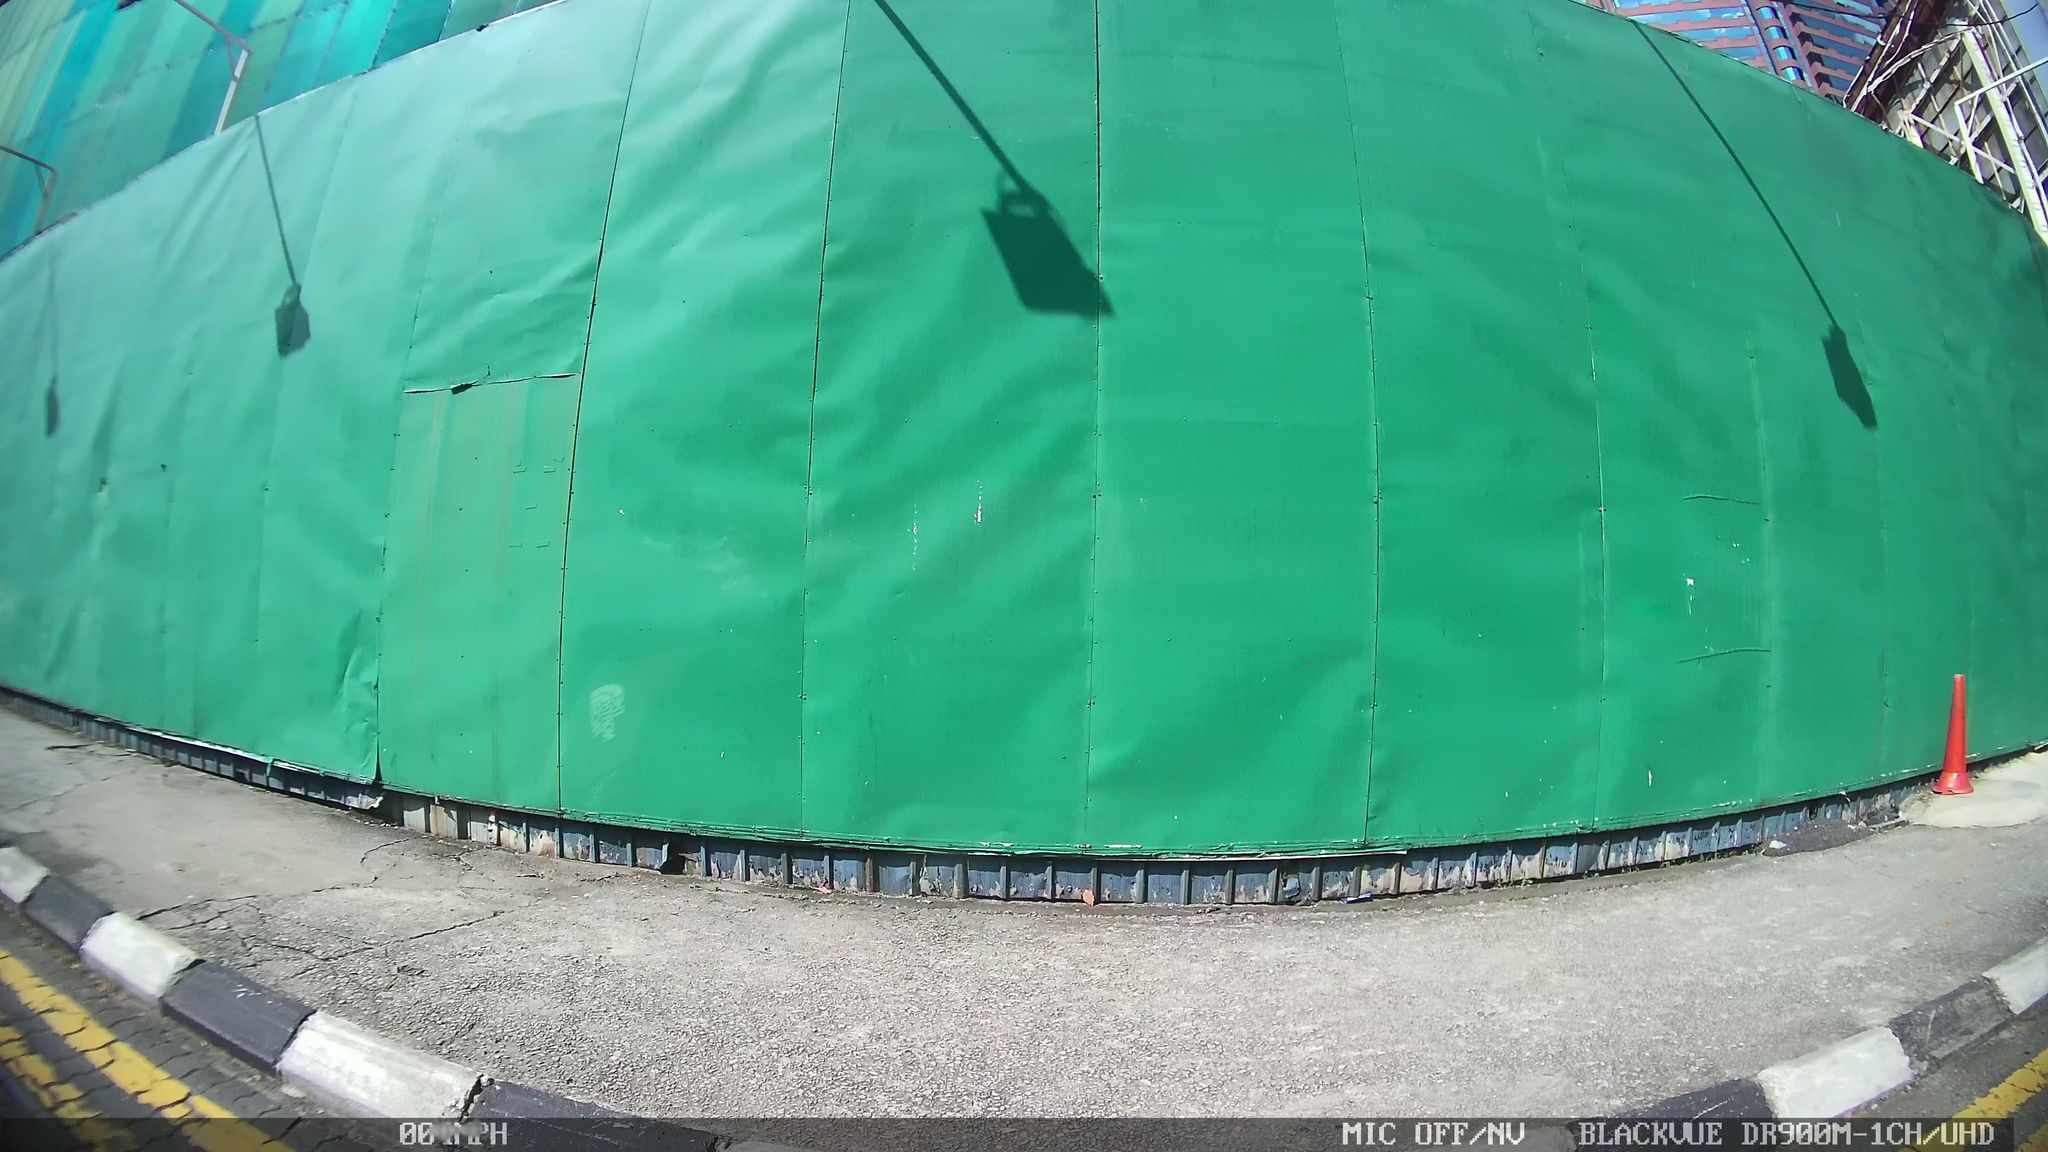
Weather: snowy
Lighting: day
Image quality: good
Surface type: driving surface
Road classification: track, steps
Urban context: urban centre
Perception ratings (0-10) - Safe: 1.13, Lively: 3.17, Beautiful: 3.02, Boring: 3.94, Depressing: 4.52, Wealthy: 2.67